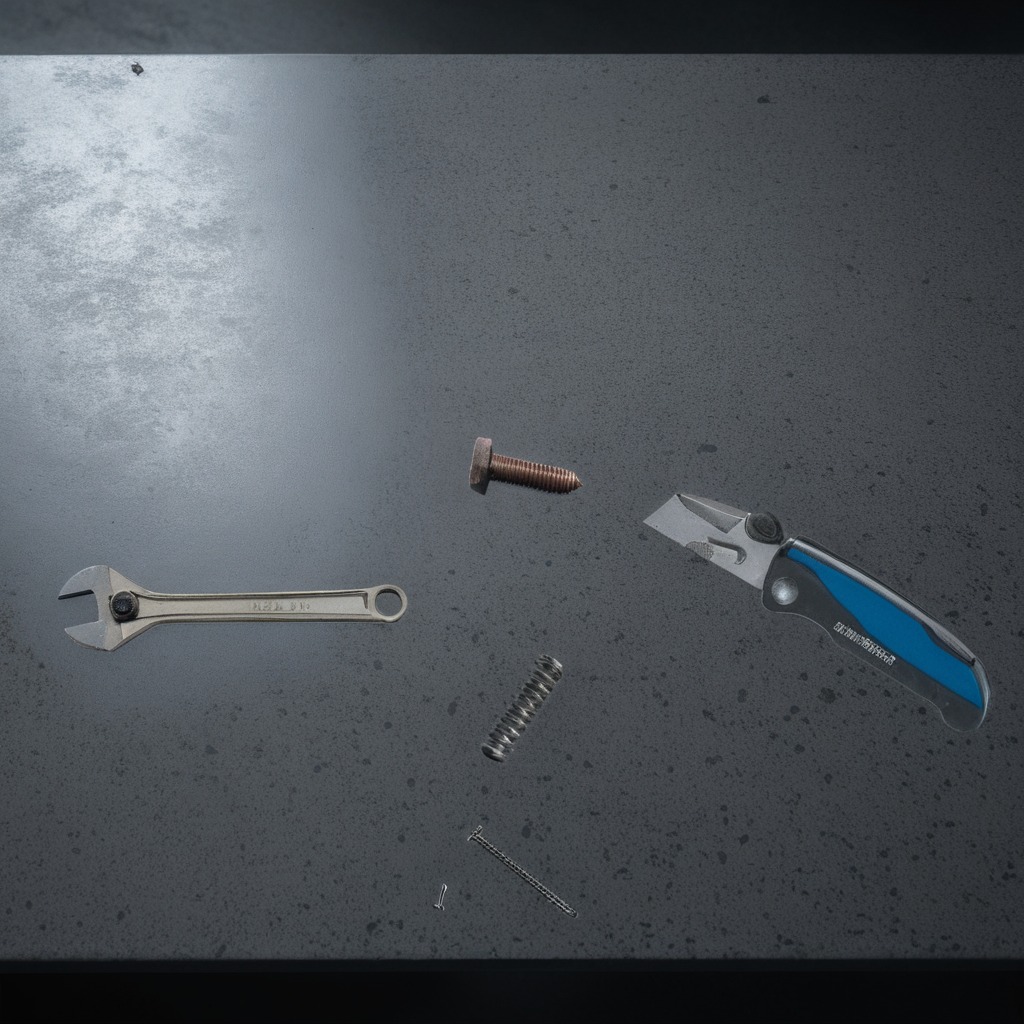
A utility knife, a metal machine screw, an iron nail, a coiled metal spring, and a wrench are lying on the clean granite table inside a workshop at night.